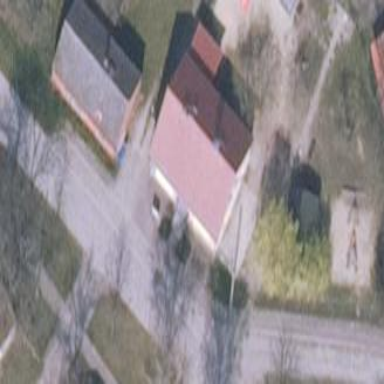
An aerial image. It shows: Kindergarten building.